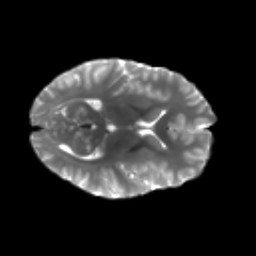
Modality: T2w
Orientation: axial
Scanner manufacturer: siemens
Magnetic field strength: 3 T
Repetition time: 4.16 s
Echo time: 0.0806 s